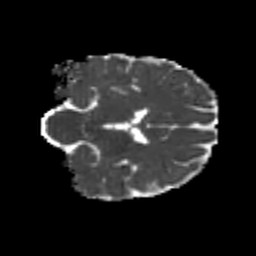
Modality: MD
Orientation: coronal
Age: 25
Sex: female
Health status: healthy
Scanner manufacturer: philips
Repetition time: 7.389 s
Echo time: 0.08599 s